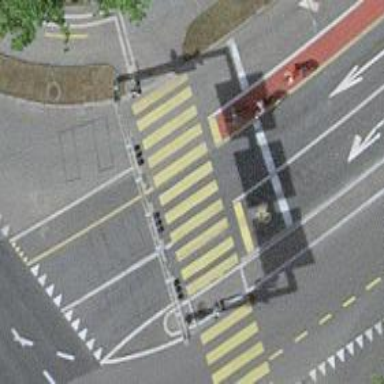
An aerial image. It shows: Crossing with traffic signals.